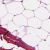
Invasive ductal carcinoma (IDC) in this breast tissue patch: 0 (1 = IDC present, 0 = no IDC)